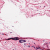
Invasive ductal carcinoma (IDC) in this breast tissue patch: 0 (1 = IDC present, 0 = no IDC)